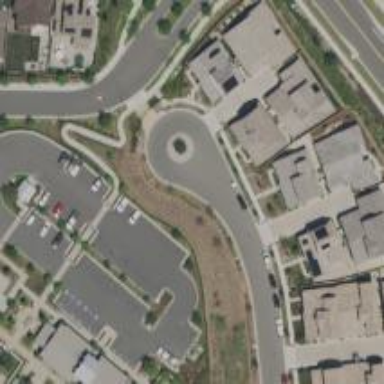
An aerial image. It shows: Turning loop on the road.